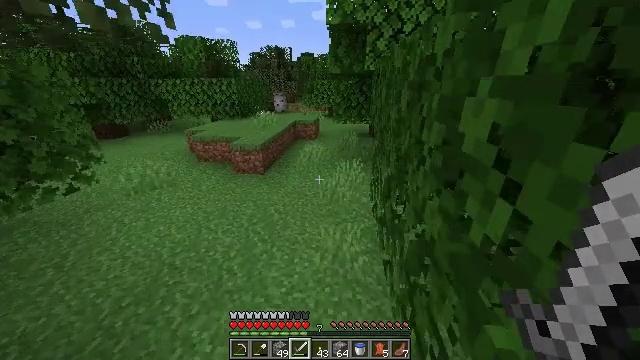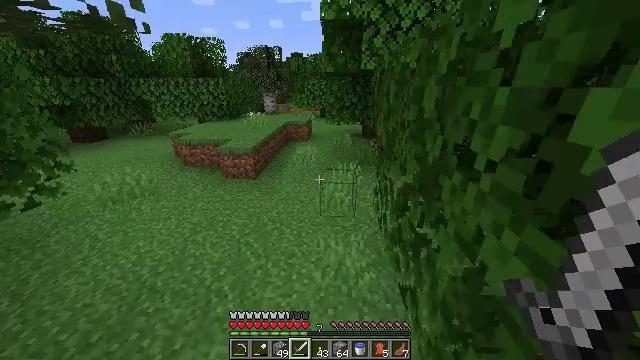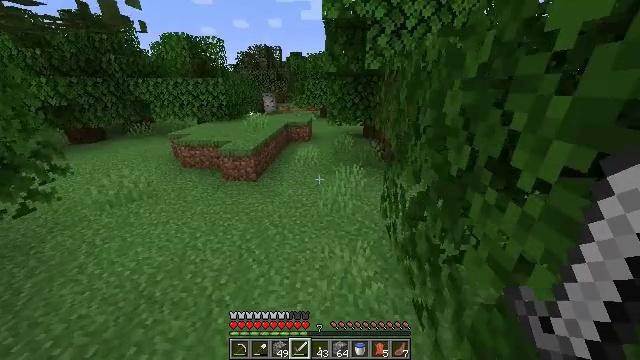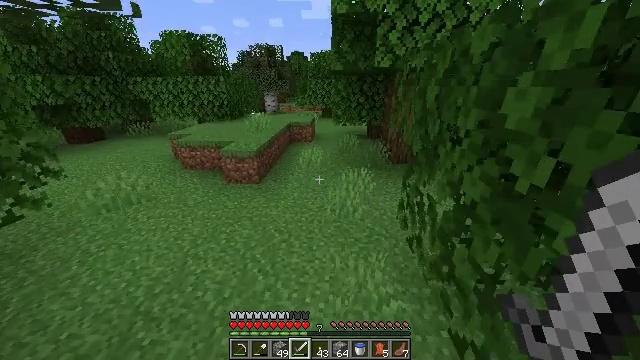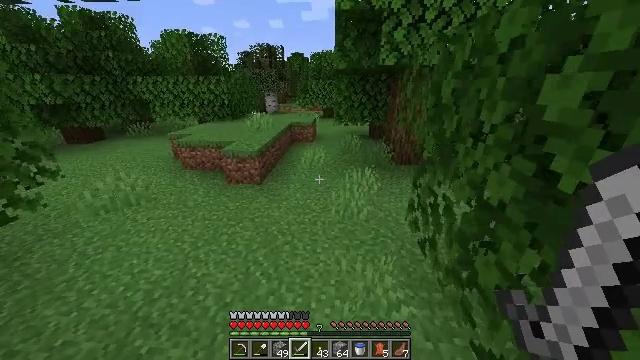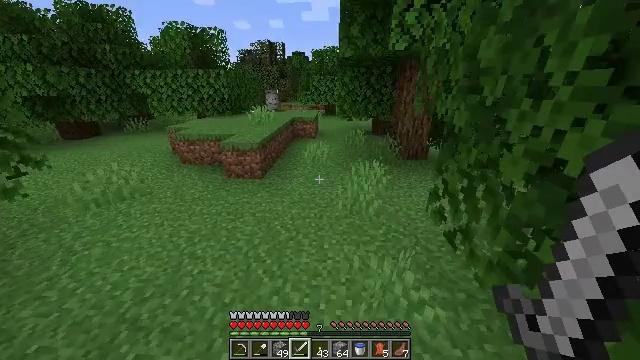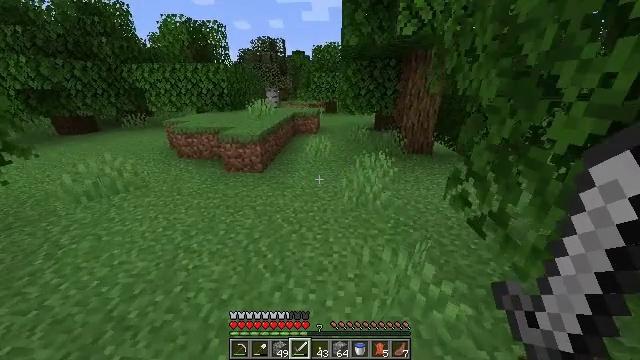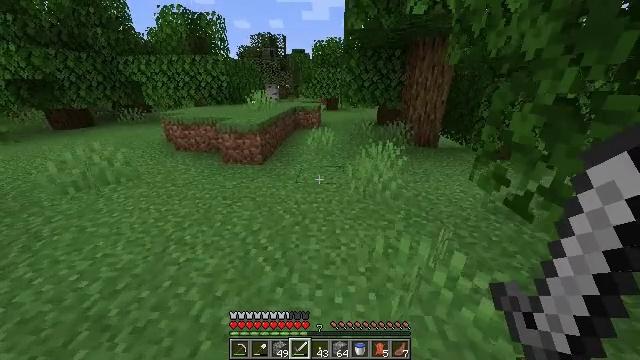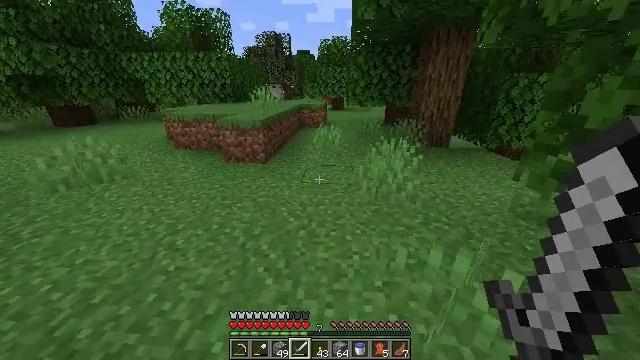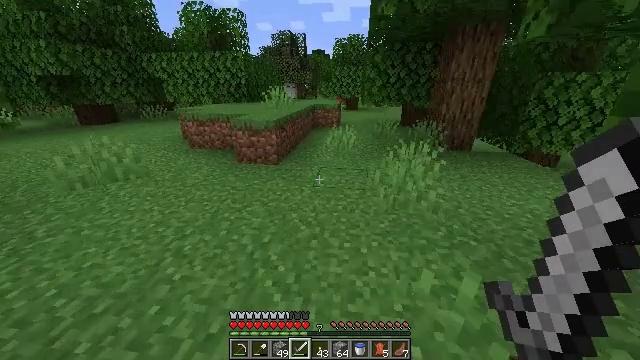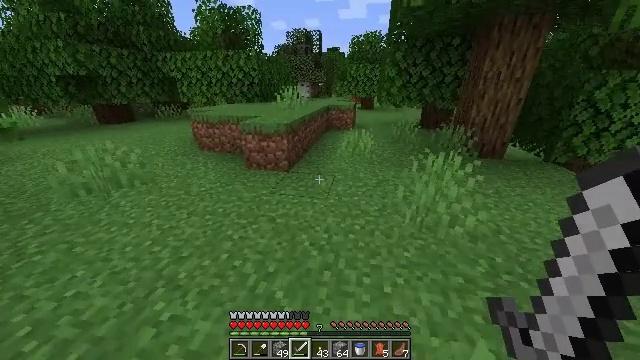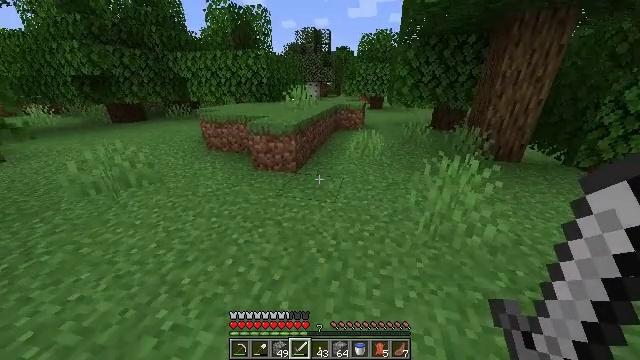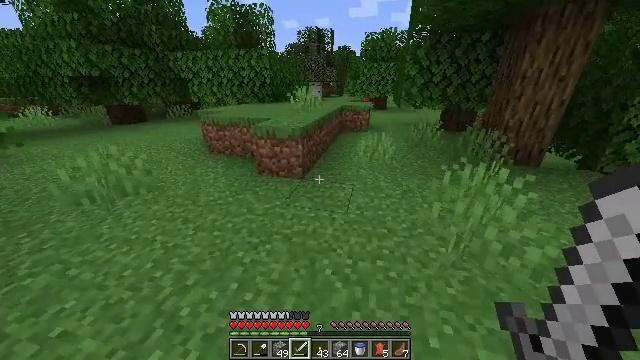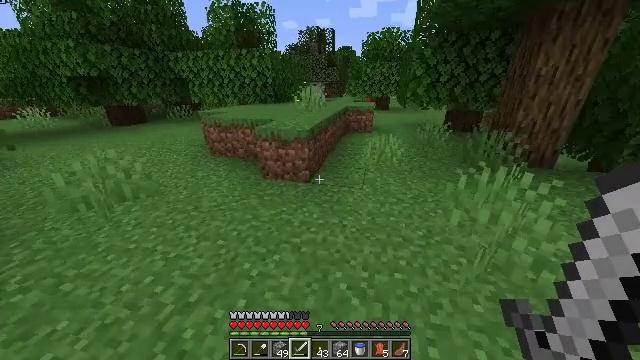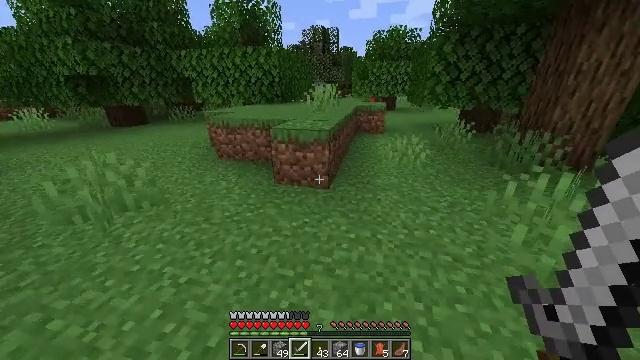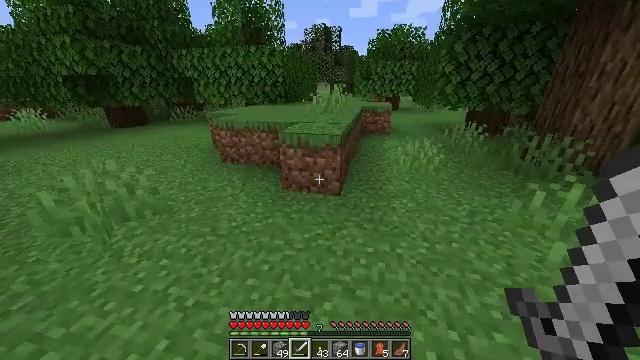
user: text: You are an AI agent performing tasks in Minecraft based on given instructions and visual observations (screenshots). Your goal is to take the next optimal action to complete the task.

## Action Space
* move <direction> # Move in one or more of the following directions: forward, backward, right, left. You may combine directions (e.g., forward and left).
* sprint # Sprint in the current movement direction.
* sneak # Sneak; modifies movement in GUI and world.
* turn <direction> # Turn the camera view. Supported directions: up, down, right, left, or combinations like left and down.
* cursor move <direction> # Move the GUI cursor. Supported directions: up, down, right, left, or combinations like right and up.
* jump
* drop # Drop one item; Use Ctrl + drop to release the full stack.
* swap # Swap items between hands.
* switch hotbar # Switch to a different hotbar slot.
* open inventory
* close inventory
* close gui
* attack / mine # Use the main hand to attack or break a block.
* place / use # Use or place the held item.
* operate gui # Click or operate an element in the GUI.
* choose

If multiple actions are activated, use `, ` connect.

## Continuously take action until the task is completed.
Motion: motion action
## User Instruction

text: Drop a peony.
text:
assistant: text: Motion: move forward and move left, sprint, turn right
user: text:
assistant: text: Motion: move forward and move left, sprint
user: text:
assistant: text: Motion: move forward and move left, sprint
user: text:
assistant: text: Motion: move forward, sprint
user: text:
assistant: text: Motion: move forward, sprint
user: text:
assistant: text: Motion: move forward, sprint
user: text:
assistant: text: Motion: move forward, sprint
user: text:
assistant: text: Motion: move forward, sprint, turn left
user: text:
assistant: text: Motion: move forward, sprint, turn left
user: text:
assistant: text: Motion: move forward, sprint, turn left
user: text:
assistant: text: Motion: move forward and move left, sprint, turn left
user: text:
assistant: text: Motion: move forward and move left, sprint
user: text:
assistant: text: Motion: move forward and move left, sprint
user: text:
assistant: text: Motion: move forward and move left, sprint
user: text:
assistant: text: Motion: move forward and move left, sprint
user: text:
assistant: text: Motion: move forward and move left, sprint, turn right
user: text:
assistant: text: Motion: move forward, sprint, turn right
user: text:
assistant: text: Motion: move forward, sprint, turn right
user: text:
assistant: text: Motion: move forward, sprint, turn right
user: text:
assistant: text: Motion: move forward, sprint, turn right, jump
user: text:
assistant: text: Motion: move forward, sprint, turn right, jump
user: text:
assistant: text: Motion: move forward, sprint, turn right, jump
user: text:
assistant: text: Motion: move forward, sprint, jump
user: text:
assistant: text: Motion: move forward, sprint, jump
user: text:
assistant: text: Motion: move forward, sprint, jump
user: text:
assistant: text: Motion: move forward, sprint, jump
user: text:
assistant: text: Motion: move forward, sprint, jump
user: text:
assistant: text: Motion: move forward, sprint, jump
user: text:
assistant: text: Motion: move forward, sprint, jump
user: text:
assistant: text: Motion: move forward, sprint, jump